Brain MRI, t1w sequence, axial 2D slice.
Patient: age 26, sex F, weight 78 kg, height 1.78 m
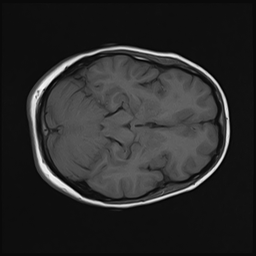